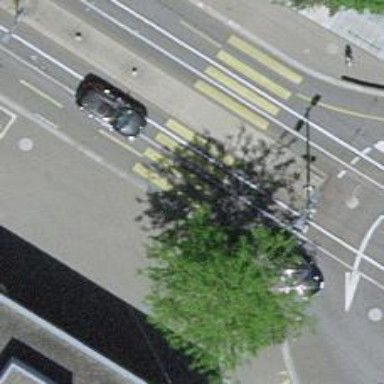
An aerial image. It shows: Uncontrolled crossing where the road intersects with tram railway.